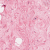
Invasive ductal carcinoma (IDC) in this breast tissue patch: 0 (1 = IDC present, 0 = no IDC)